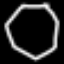
Label: octagon